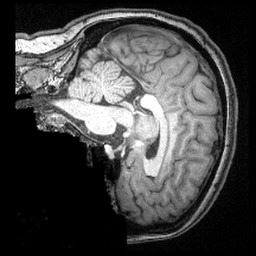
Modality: T1w
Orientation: sagittal
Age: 27
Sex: female
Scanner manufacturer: siemens
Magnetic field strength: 3 T
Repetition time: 2.4 s
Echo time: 0.00374 s